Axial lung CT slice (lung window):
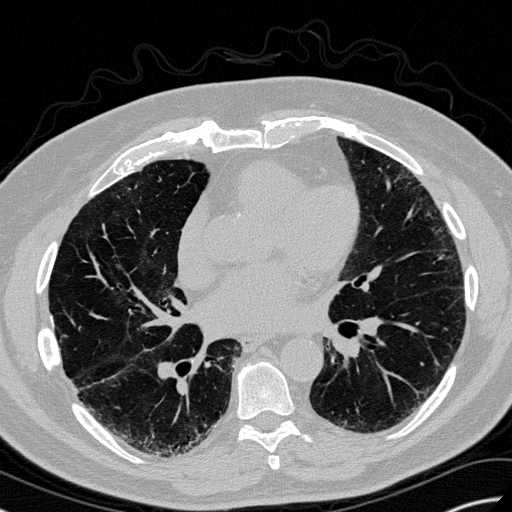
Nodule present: no